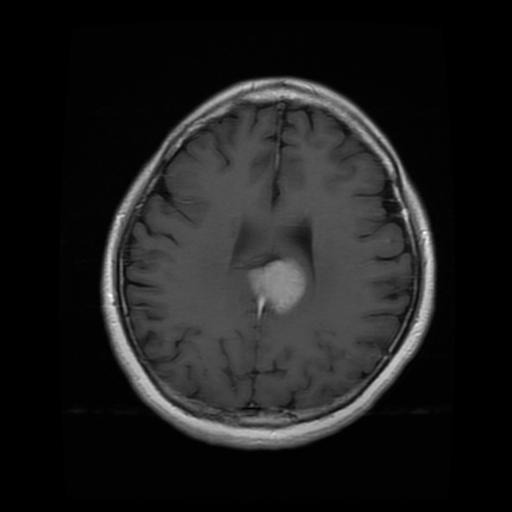
Label: meningioma